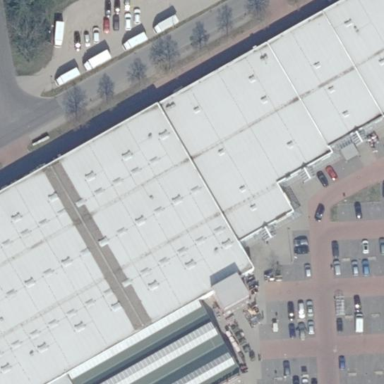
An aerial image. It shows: Commercial building.